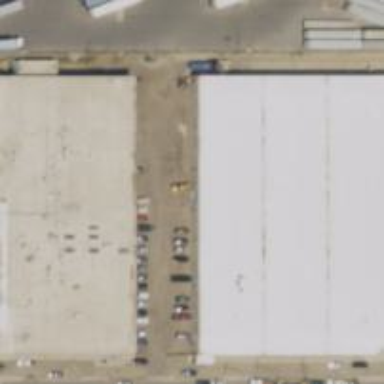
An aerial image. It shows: Industrial building.